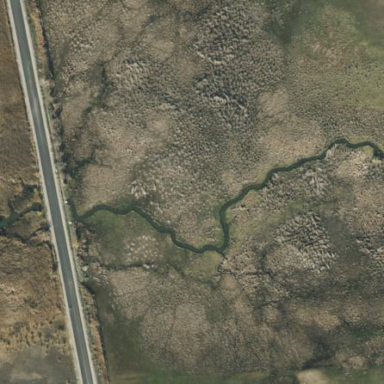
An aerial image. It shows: Marsh wetland.